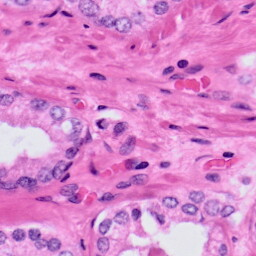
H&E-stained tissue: Prostate